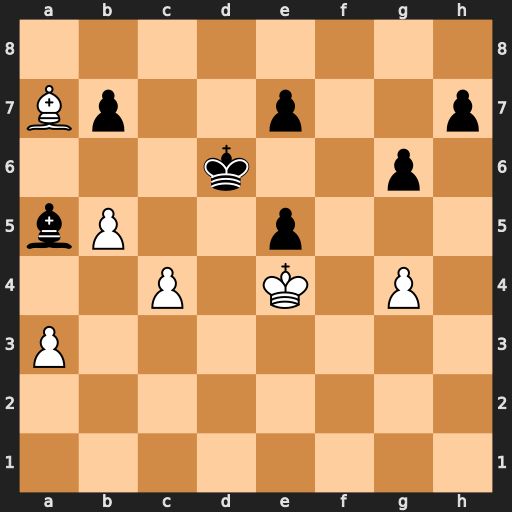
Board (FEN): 8/Bp2p2p/3k2p1/bP2p3/2P1K1P1/P7/8/8
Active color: w
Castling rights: -
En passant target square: -
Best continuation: c5+ Kc7 g5